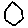
Label: hexagon